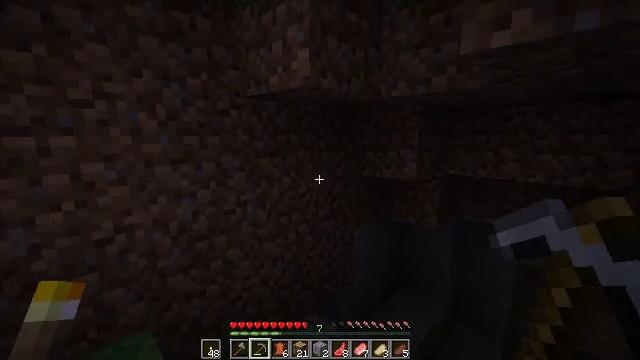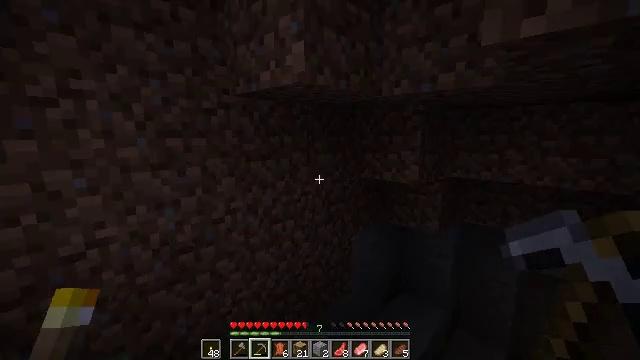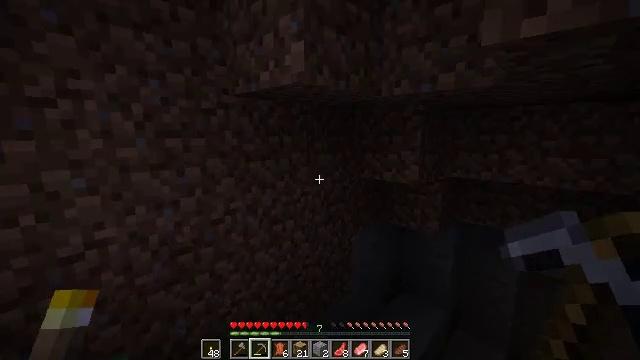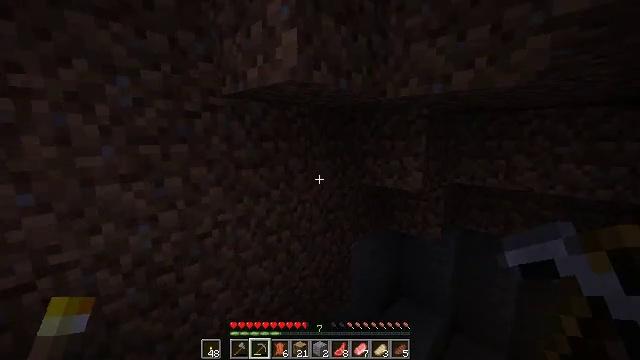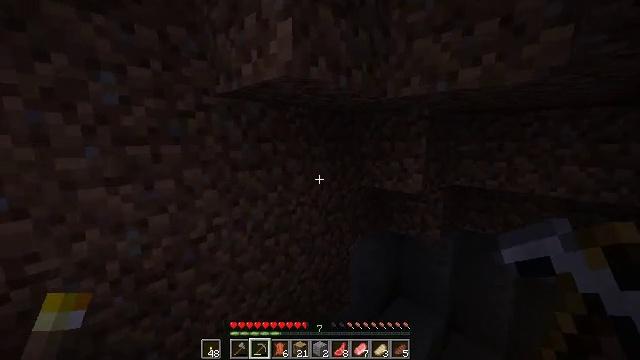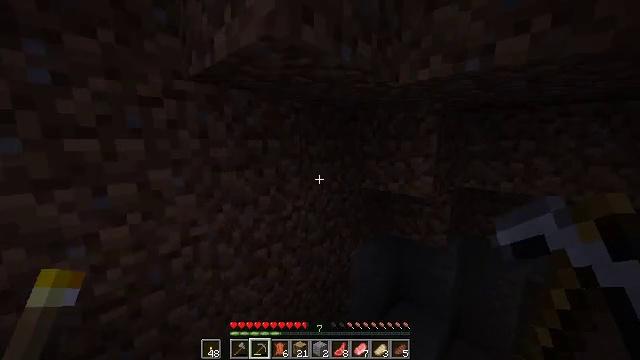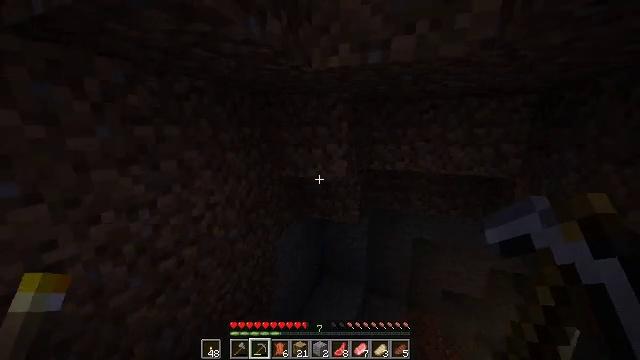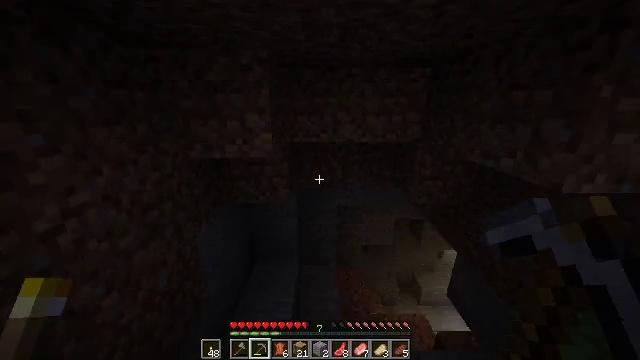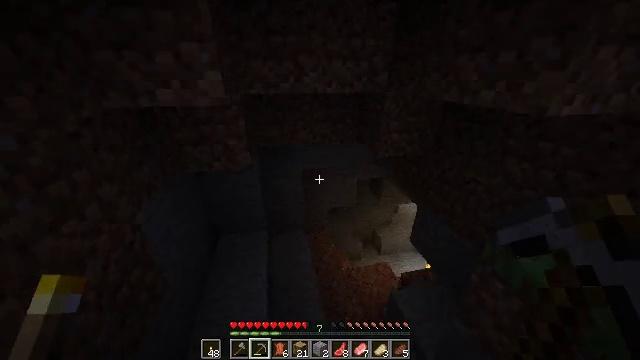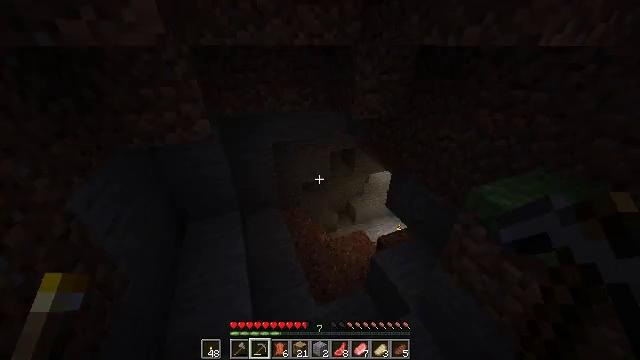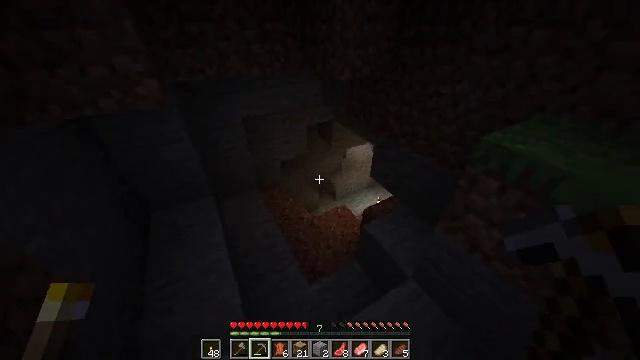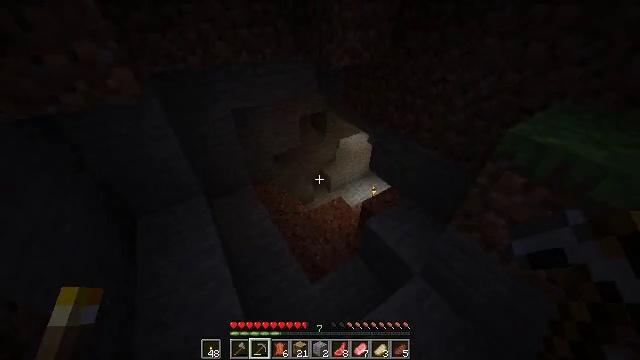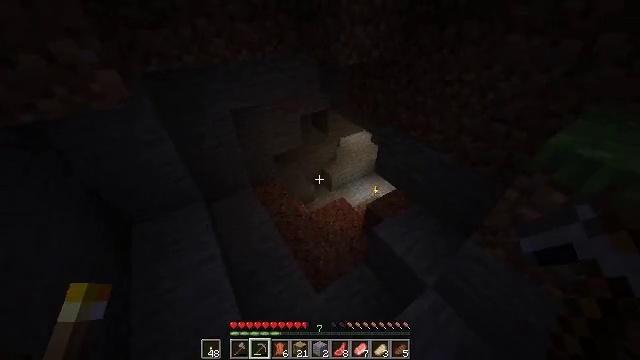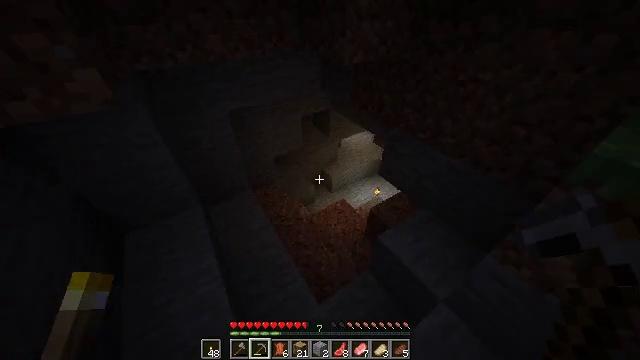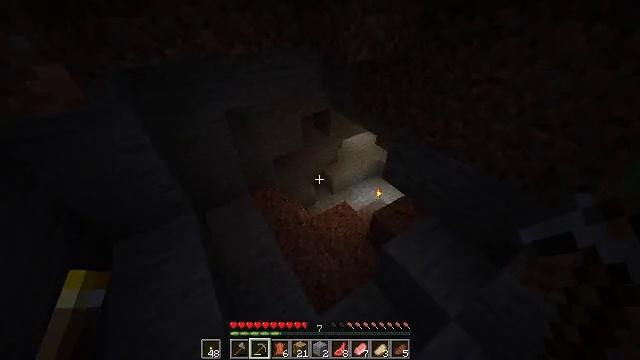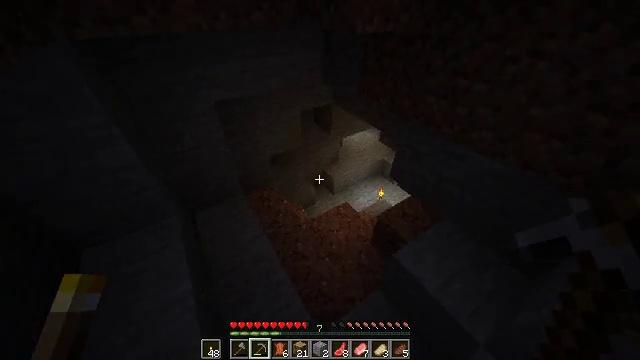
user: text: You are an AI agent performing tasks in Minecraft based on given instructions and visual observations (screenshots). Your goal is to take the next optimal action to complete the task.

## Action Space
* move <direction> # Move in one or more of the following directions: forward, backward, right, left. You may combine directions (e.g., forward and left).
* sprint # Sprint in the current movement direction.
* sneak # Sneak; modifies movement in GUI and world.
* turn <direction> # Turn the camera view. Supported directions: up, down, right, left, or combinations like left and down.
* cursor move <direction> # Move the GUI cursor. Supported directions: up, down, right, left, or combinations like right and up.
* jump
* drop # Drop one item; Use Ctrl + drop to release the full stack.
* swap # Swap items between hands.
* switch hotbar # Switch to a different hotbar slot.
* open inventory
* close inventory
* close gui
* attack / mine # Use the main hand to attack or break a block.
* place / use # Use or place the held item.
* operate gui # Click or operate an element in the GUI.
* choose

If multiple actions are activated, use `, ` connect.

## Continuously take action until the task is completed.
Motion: motion action
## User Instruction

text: Attack the white bed to collect it.
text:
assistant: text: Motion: move forward
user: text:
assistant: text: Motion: move forward, sprint
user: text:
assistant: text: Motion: move forward, sprint
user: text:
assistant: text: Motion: move forward, sprint
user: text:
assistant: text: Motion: move forward, sprint
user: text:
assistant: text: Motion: move forward, sprint, turn right and down
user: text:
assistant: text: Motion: move forward, sprint, turn right and down
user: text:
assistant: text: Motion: move forward, sprint, turn right and down
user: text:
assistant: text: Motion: move forward, sprint, turn right and down
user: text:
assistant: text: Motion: move forward, sprint, turn right and down
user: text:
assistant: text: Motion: move forward, sprint, turn right and down
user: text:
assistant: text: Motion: move forward, sprint, turn down
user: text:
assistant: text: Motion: move forward, sprint
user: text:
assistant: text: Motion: move forward, sprint
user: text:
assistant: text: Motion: move forward, sprint
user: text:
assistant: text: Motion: move forward, sprint
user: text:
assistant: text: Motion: move forward, sprint, turn up
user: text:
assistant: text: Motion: move forward, sprint
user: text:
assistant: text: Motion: move forward, sprint
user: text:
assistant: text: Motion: move forward, sprint
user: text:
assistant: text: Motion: move forward, sprint
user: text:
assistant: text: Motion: move forward, sprint, turn right and up
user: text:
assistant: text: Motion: move forward, sprint, turn right and up
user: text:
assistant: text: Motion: move forward, sprint, turn right
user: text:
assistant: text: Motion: move forward, sprint, turn right
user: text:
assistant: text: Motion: move forward, sprint, turn right
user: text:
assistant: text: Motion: move forward, sprint
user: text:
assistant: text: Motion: move forward, sprint
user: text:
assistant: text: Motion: move forward, sprint
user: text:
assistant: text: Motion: move forward, sprint